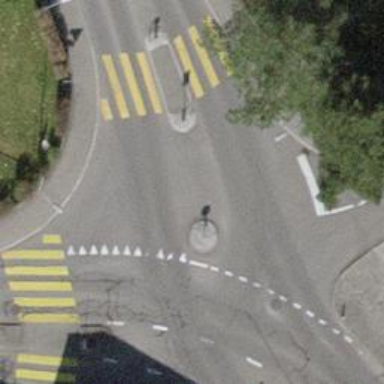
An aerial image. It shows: Traffic calming island.